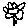
Label: flower